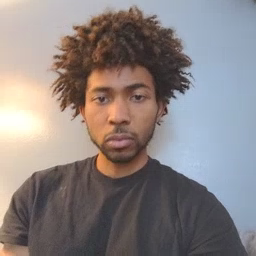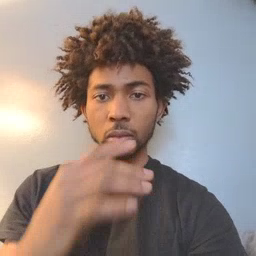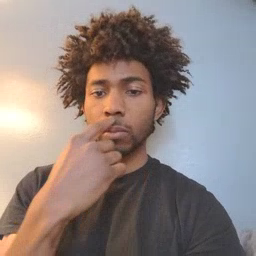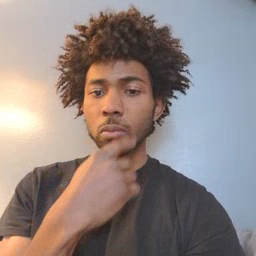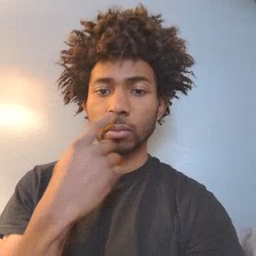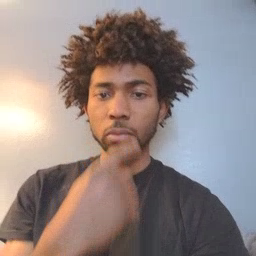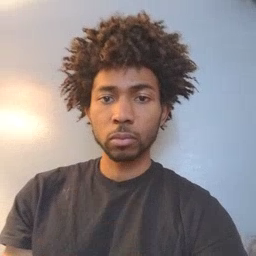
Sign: mouth